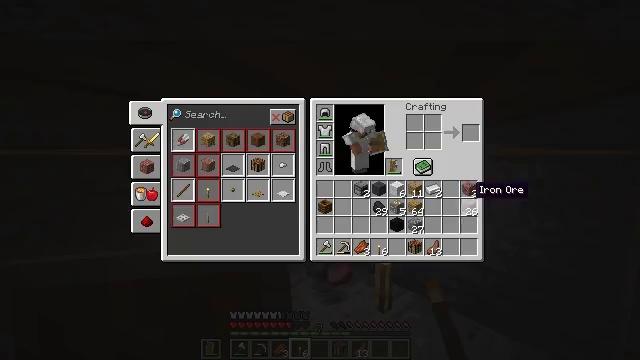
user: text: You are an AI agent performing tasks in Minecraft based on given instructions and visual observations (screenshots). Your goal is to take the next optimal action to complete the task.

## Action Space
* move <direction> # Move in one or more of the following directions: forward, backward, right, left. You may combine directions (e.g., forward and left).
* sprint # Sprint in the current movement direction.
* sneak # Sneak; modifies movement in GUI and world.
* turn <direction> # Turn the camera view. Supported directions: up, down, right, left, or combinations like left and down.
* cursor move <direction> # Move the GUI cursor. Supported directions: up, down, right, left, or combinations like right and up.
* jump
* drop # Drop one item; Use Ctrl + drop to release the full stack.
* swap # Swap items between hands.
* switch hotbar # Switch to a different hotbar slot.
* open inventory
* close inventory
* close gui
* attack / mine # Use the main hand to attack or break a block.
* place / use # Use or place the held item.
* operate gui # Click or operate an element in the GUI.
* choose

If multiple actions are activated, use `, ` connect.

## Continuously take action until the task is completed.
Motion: motion action
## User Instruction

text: Remove an oak slab from the inventory.
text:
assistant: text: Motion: sprint